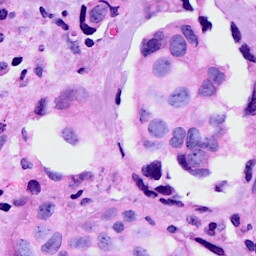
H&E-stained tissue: Breast